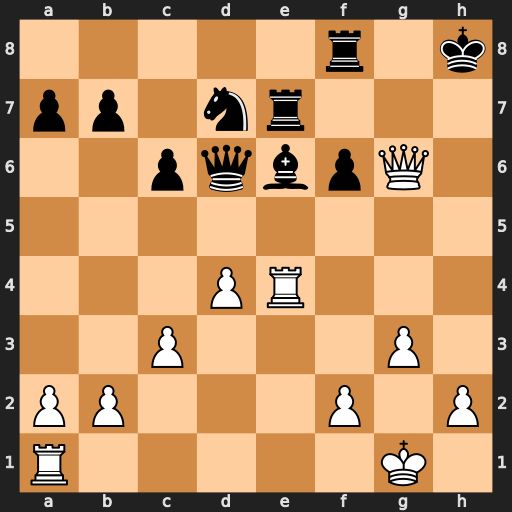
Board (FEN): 5r1k/pp1nr3/2pqbpQ1/8/3PR3/2P3P1/PP3P1P/R5K1
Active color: w
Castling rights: -
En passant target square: -
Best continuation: Rh4+ Rh7 Qxh7#